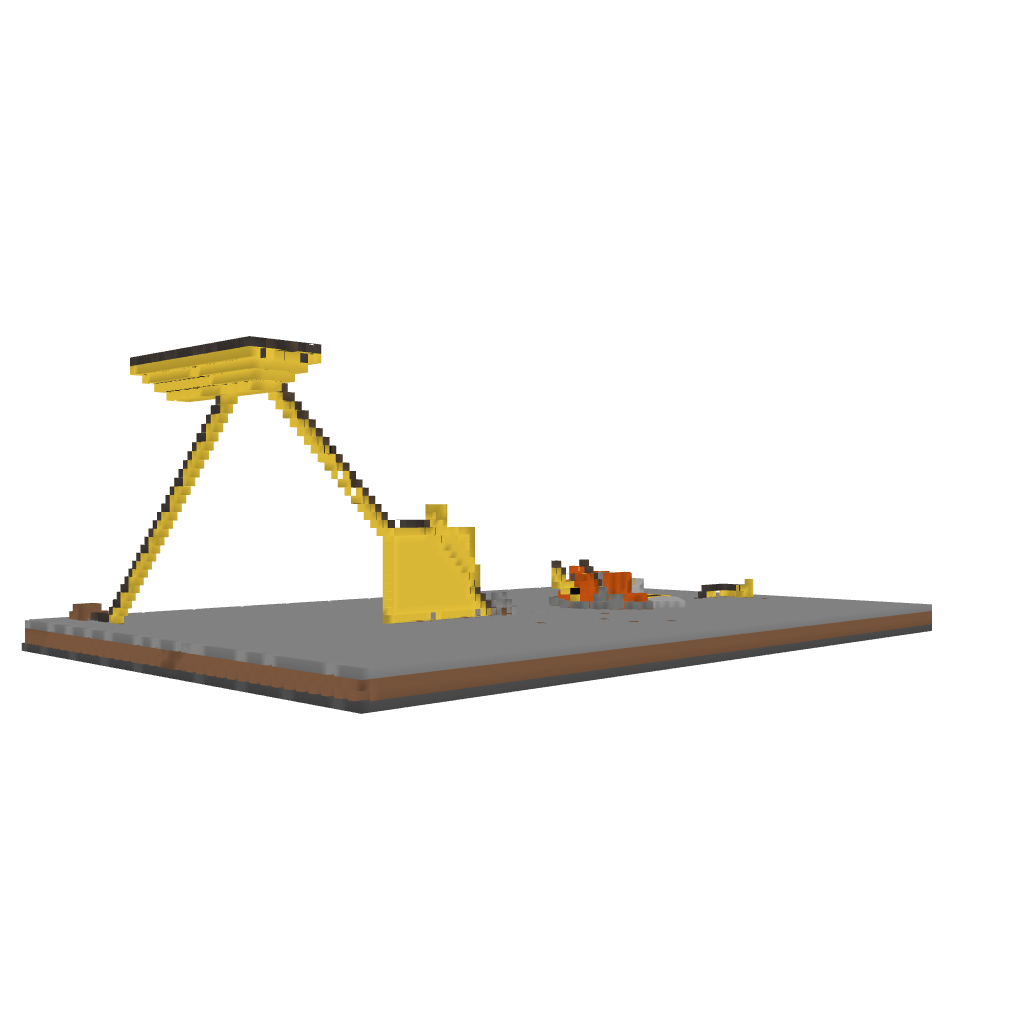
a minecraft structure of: Rollercoaster